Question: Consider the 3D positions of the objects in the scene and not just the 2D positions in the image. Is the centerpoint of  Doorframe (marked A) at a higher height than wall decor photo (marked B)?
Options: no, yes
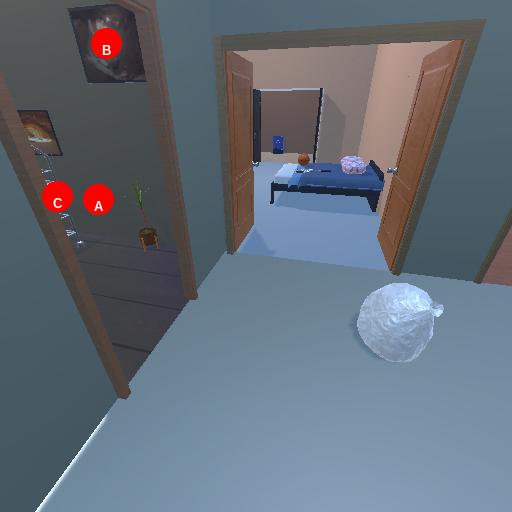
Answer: no